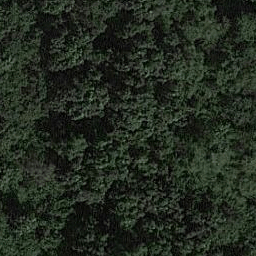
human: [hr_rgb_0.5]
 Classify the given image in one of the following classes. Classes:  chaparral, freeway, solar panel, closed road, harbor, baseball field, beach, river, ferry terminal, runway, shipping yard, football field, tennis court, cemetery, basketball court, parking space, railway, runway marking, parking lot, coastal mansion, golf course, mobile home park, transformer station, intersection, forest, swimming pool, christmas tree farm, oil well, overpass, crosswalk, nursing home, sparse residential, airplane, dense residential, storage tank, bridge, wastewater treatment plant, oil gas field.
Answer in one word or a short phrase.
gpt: forest